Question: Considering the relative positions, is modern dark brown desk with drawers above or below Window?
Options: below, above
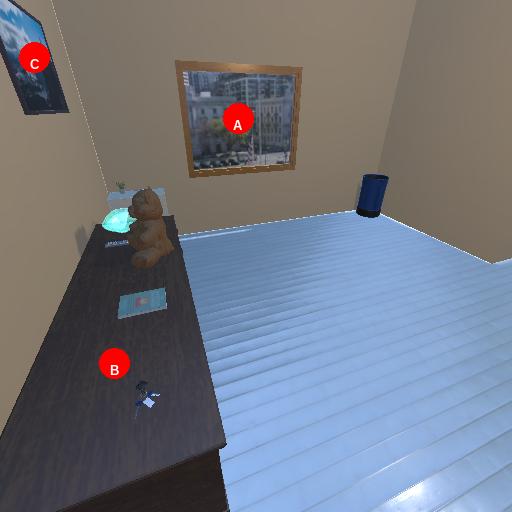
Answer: below